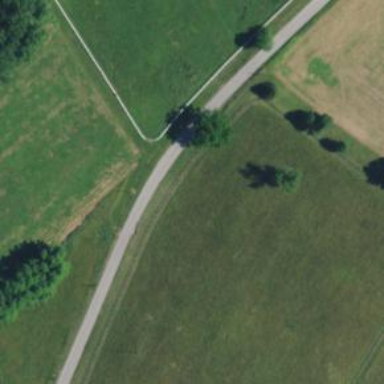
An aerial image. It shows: Unclassified road.